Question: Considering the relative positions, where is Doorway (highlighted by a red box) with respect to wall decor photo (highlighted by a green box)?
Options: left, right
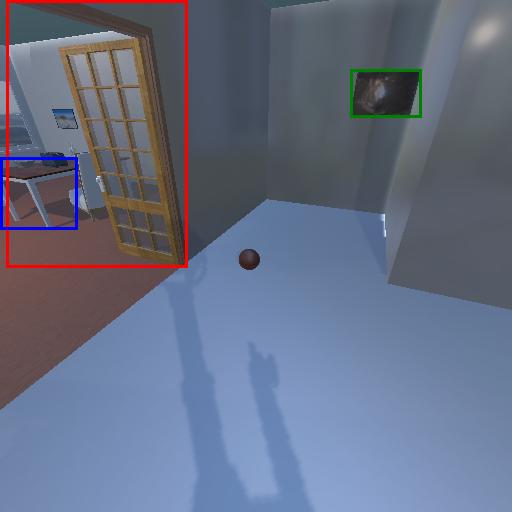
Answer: left